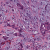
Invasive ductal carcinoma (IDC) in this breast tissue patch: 1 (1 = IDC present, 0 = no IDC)